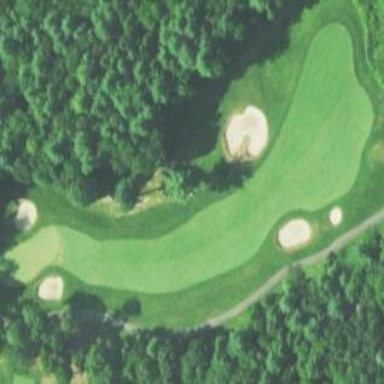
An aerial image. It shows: Rough area on grassy golf course.